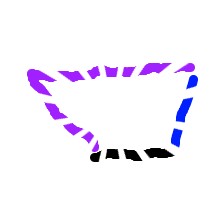
Shape: trapezoid